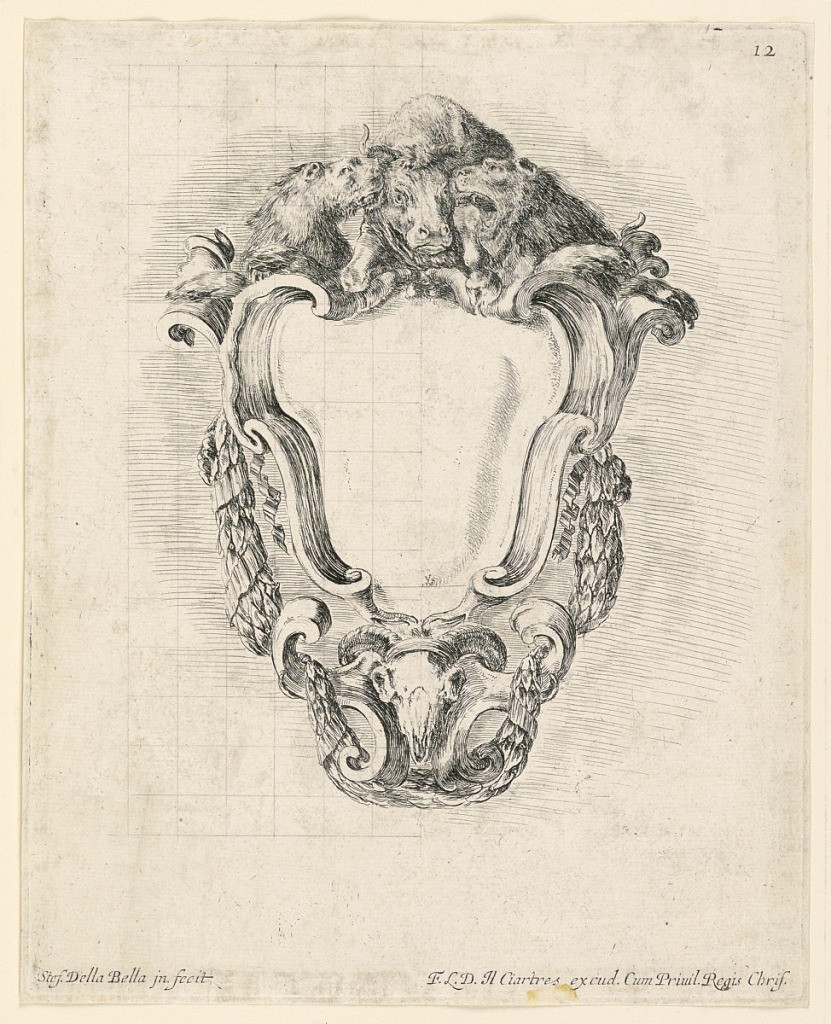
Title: Escutcheon, No 12 from "Raccolta di varii cappriccii et nove inventioni di cartelle et ornamenti"
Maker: Stefano della Bella, Italian, 1610–1664
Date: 1646
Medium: Etching with graphite squaring on paper
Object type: Print
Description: No. 12 of the same set as -10, "Raccolta di varii cappriccii," etc.